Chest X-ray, AP view. Patient: 57 years old, sex M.
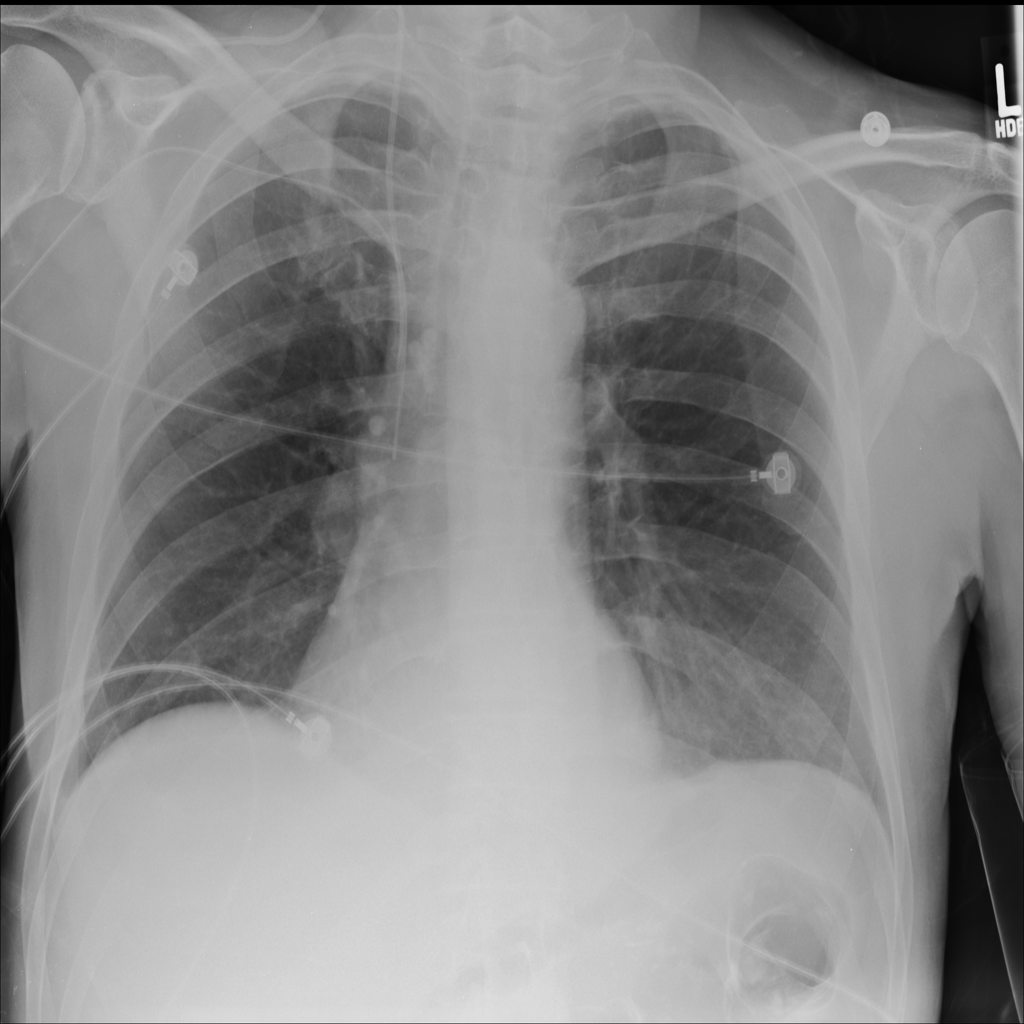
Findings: Infiltration